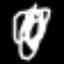
Label: squiggle